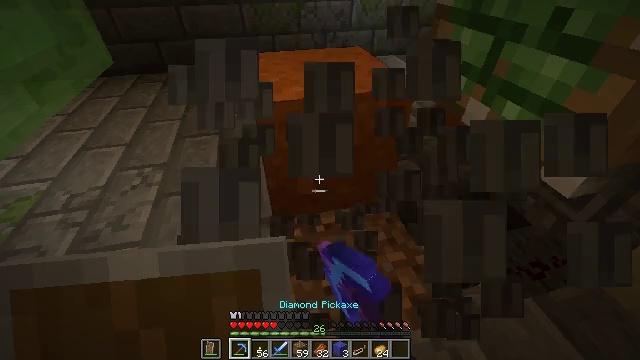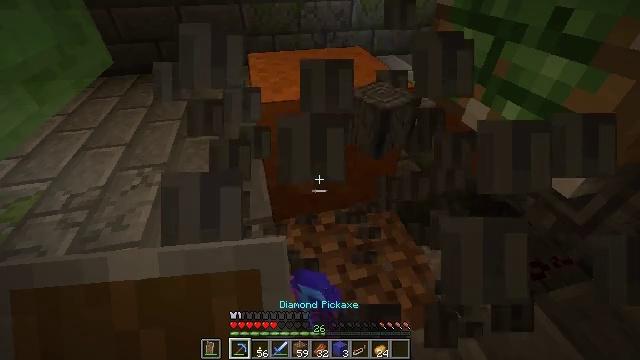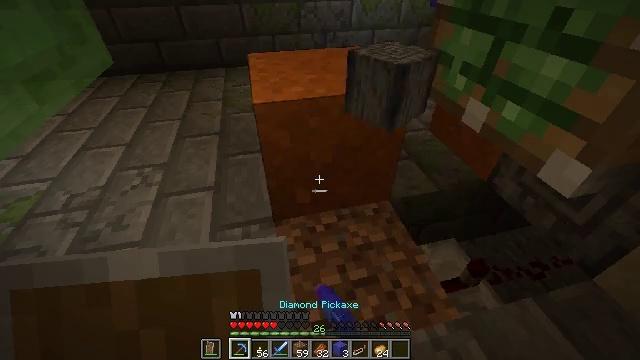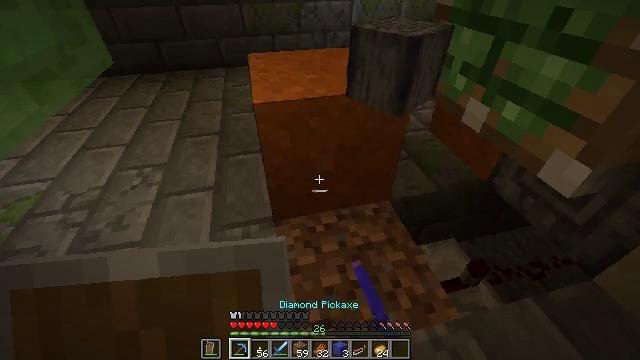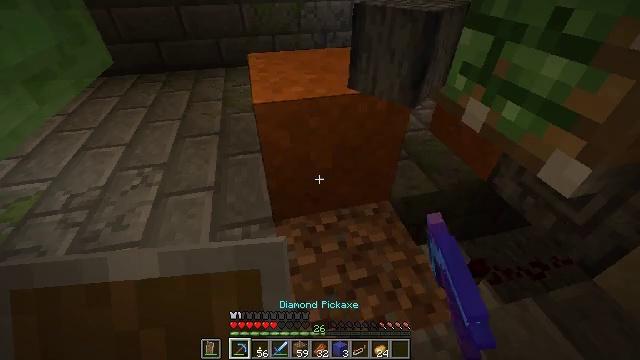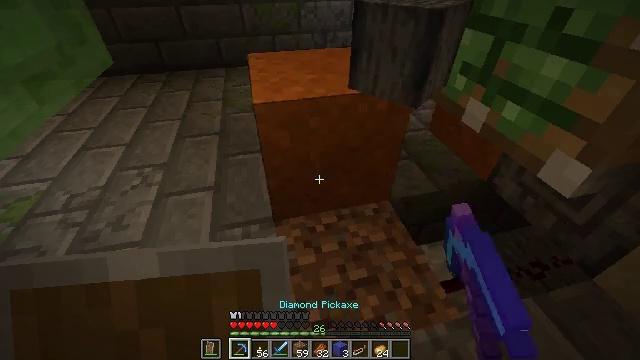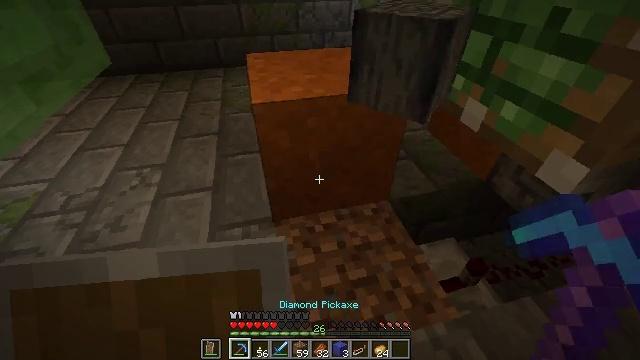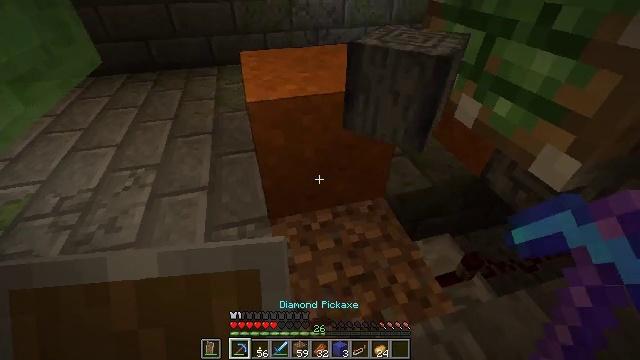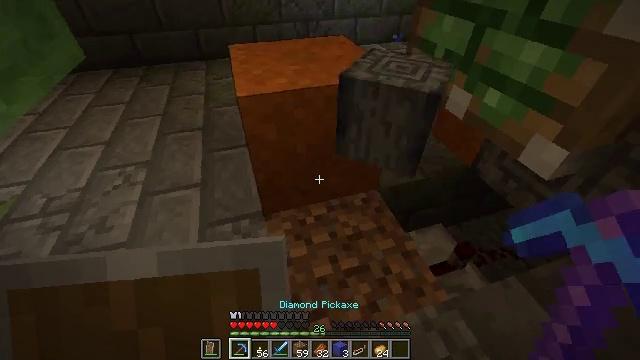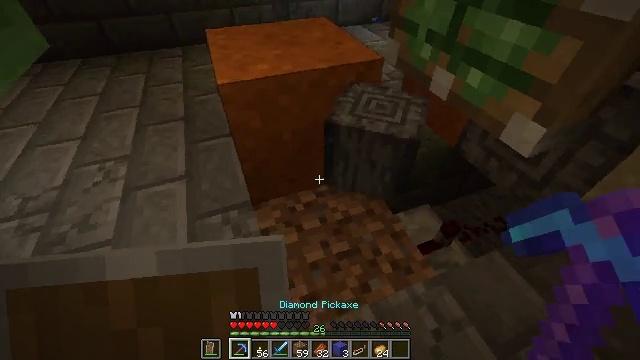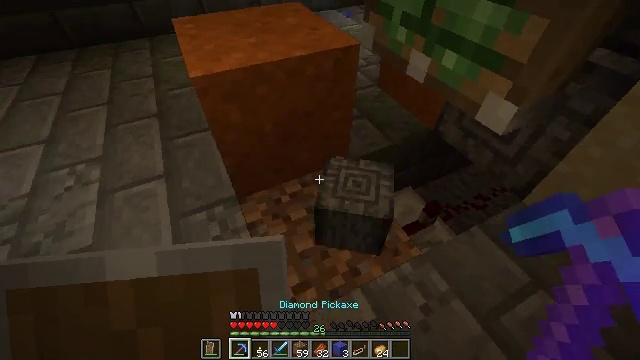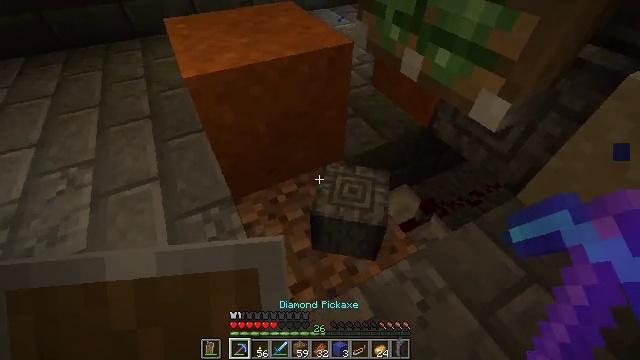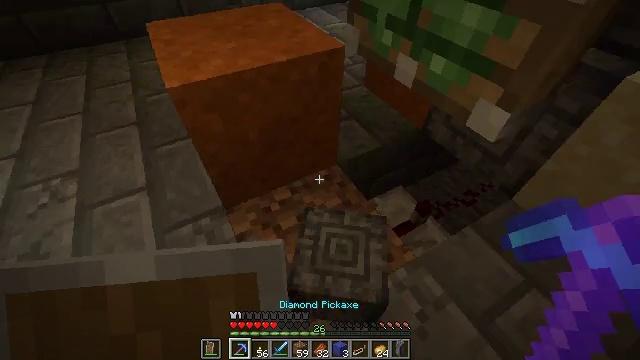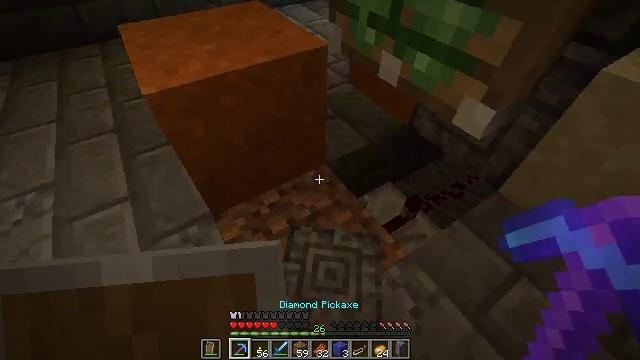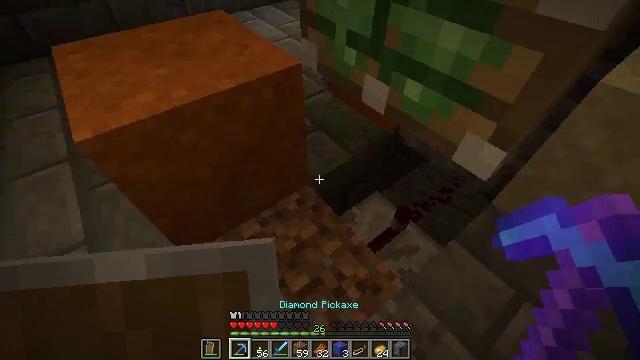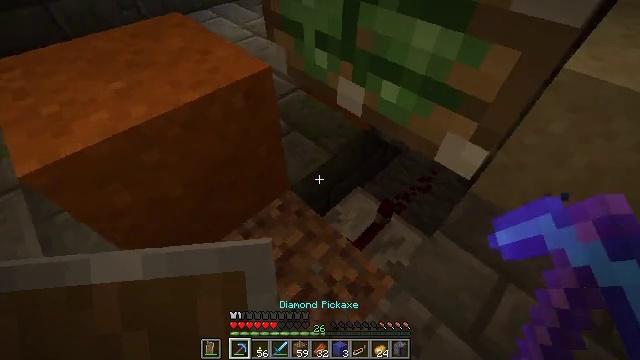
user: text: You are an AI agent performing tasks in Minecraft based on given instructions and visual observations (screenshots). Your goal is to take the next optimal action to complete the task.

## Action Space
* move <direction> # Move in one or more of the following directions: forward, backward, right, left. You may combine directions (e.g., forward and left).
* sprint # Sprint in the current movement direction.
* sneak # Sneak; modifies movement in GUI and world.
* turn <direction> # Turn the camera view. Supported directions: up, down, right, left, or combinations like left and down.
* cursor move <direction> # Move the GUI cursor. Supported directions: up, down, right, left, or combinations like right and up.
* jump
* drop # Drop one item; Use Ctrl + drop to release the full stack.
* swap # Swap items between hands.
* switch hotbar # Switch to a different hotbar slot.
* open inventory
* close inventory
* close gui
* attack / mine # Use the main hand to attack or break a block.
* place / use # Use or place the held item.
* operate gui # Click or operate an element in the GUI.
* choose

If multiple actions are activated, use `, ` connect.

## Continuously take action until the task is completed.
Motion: motion action
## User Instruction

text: Dismantle the sticky piston for reuse.
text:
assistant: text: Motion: no_op
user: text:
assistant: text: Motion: no_op
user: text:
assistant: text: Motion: no_op
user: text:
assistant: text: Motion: no_op
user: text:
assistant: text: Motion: no_op
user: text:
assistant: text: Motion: no_op
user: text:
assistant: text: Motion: turn right
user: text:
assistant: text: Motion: turn right and down
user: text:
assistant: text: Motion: turn right and down
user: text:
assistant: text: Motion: turn right and down
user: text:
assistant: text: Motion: turn right
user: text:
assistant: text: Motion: move forward, turn right
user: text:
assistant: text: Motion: move forward, turn right
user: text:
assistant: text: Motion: move forward, turn right
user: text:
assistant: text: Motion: turn right and down
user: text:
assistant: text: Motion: turn right
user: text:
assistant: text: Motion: turn right
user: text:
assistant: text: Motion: turn right
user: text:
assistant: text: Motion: turn right
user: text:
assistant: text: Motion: turn right
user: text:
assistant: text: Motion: turn right
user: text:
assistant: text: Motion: turn right
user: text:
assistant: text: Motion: move back
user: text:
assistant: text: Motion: move back
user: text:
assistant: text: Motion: move back, turn up
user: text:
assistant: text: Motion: move back, turn up
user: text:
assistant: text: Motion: move back, turn up
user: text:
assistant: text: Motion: move back, turn left and up
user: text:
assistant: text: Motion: turn up
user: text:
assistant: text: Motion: turn up